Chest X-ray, AP view. Patient: 52 years old, sex M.
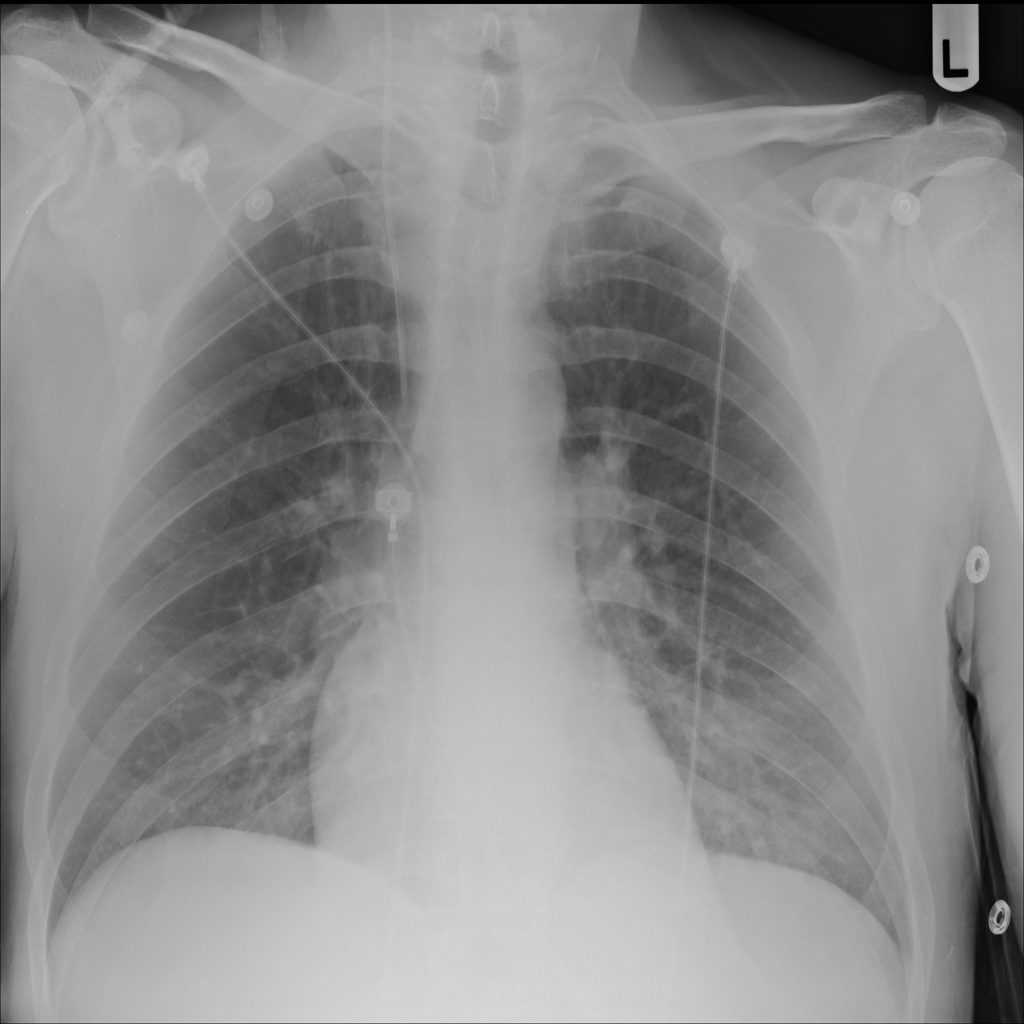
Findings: No Finding